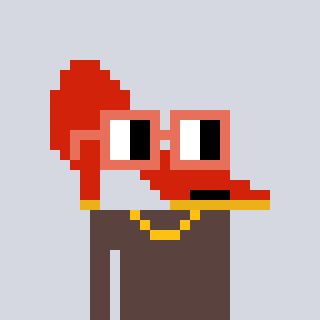
a pixel art character with square orange glasses, a highheel-shaped head and a darkbrown-colored body on a cool background